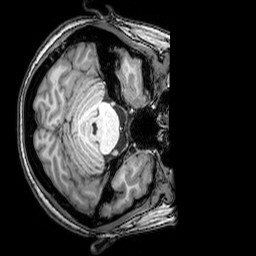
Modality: T1w
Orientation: axial
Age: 42
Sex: female
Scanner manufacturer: philips
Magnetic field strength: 3 T
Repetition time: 0.008113 s
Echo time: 0.003709 s